Interaction volume radius: 10 \u00c5
Interaction volume height: 10 \u00c5
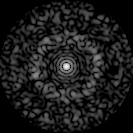
Disorder parameter: 0.8624